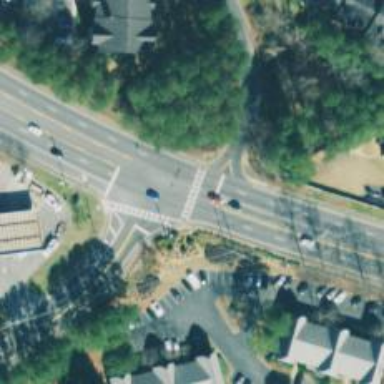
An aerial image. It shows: Zebra crossing on the road.